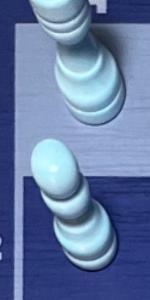
Label: Pawn_White